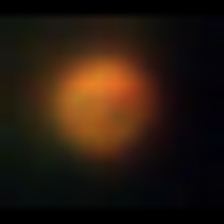
Taxon: NanoPlankton
Group: Other